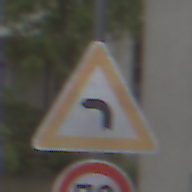
Verkehrszeichen: KurveLinks
Zusatzzeichen unten: Geschwindigkeit70
Umgebung: Outdoor, Urban
Tageszeit: Midday
Wetter: Overcast
Licht: Natural
Jahreszeit: NotSpecified
Kontrast: LowContrast